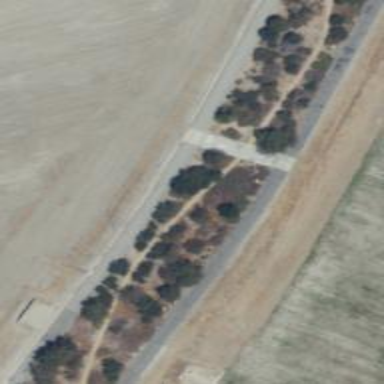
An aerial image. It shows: Path.